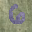
Label: 6